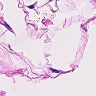
Metastatic tissue present: no